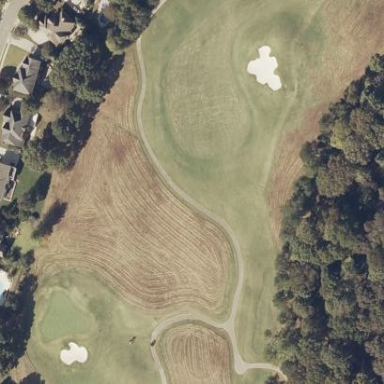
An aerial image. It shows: Golf rough area.